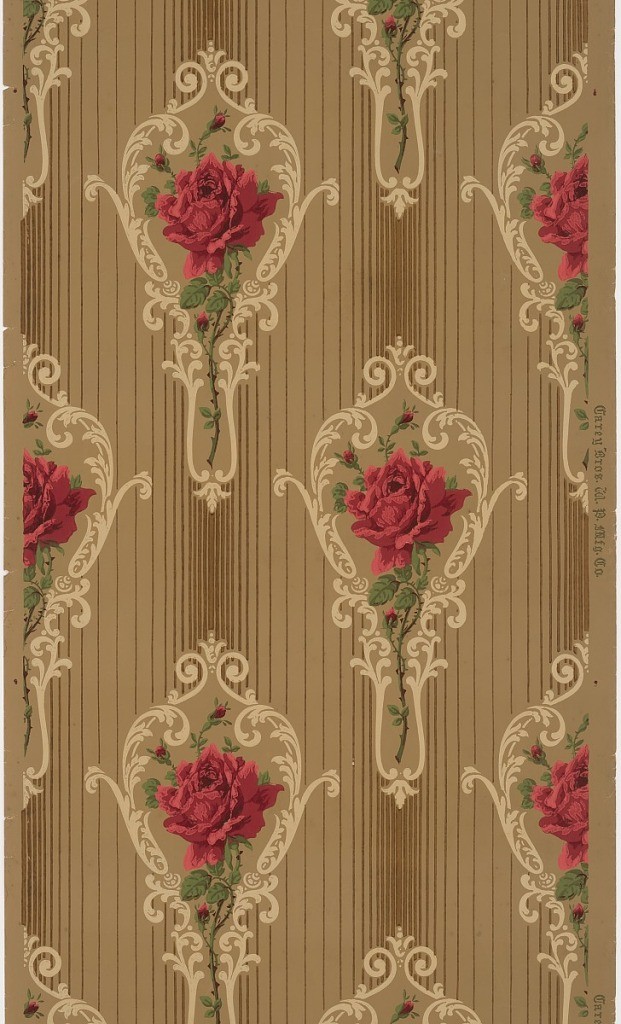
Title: Sidewall
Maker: Carey Bros. W.P. Mfg. Co., Philadelphia, Pennsylvania, founded 1882
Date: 1905–1915
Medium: Machine-printed paper
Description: On a vertically striped ground in tan and brown, pattern of red roses and stems inside shape of hand mirror, scroll-like decoration. Medallion stripe pattern.